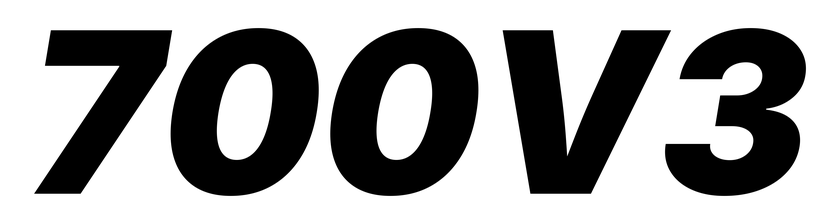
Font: Inter-Italic_Black_Italic